Aerial crown-view tile of a tropical tree (Barro Colorado Island, Panama), acquired 20250124:
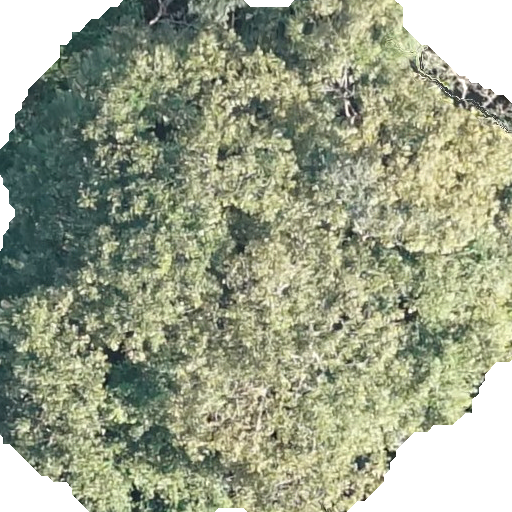
Species: Dipteryx oleifera
GBIF accepted scientific name: Dipteryx oleifera
Crown area: 361.613 m²